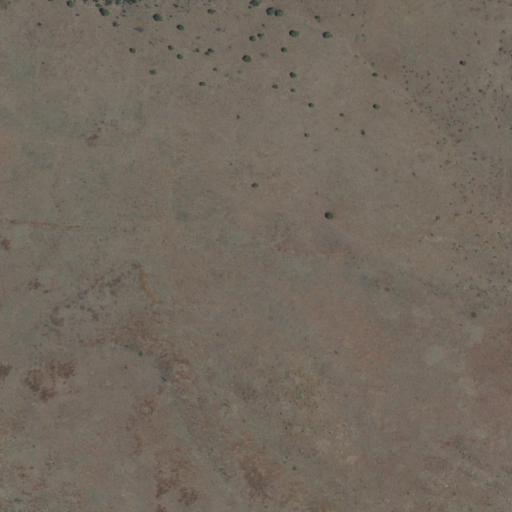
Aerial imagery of mountain in New Mexico named Cave Creek Mesa containing shrub and evergreen forest